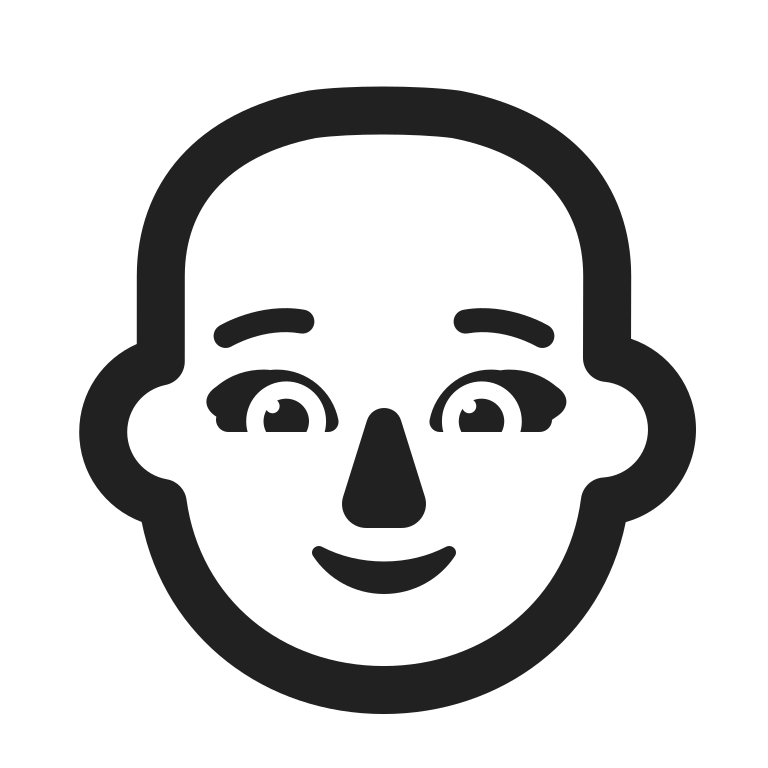
woman bald high contrast default